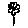
Label: flower